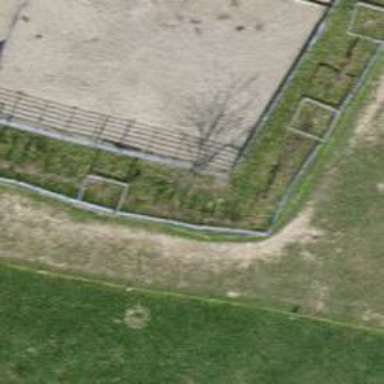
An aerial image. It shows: Fence is in the image.